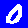
Digit: 0